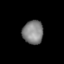
Tissue: lung
Cell type: Epithelial cells
Senescence score: 0.1841
Nuclear area (px): 479
Mean DAPI intensity: 129.762